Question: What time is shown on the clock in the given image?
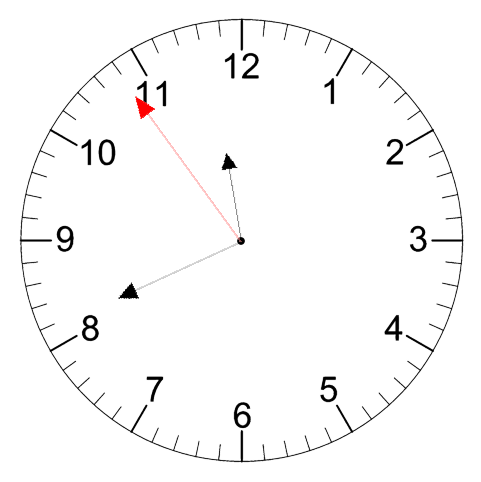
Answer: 11:40:54